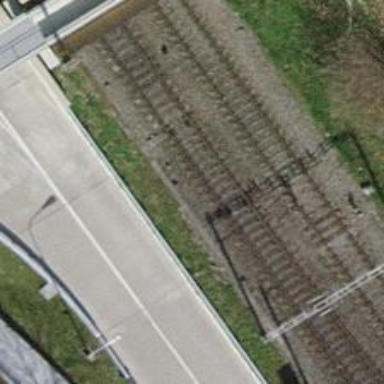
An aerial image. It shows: Railway switch.